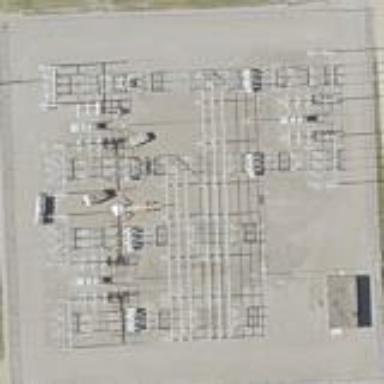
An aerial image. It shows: Fence surrounds transmission level power substation.